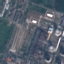
Land use / land cover class: Industrial